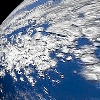
Label: cloud